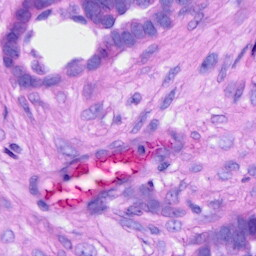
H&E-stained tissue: Ovarian